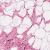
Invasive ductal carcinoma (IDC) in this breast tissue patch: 0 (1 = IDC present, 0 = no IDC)